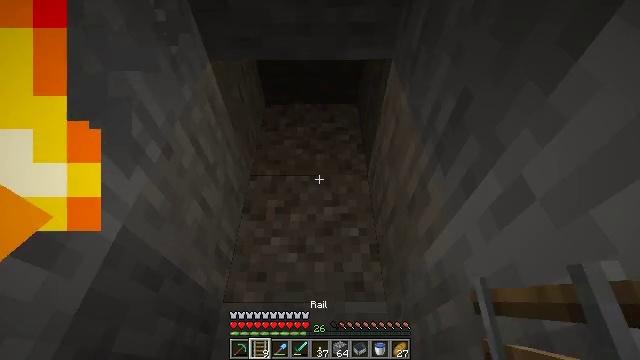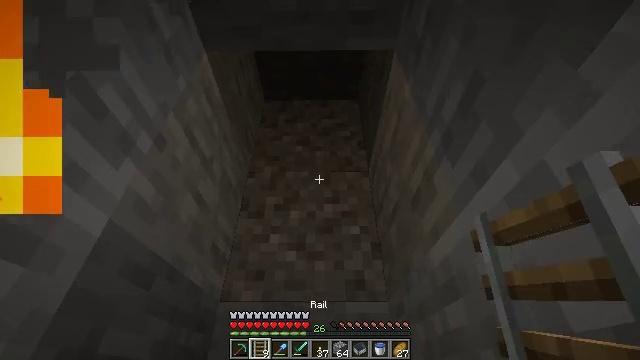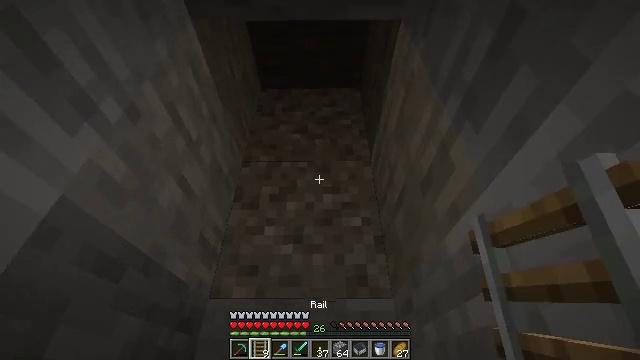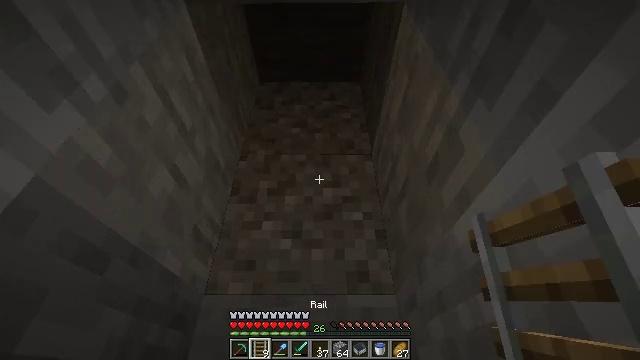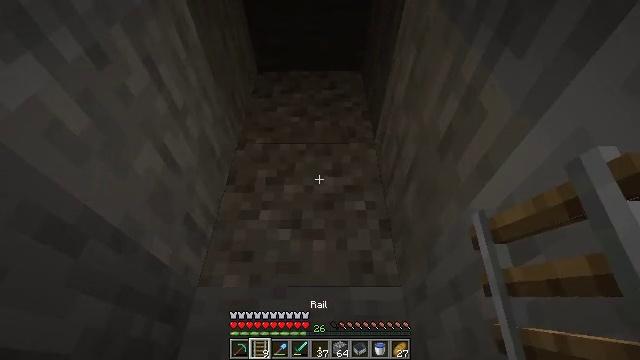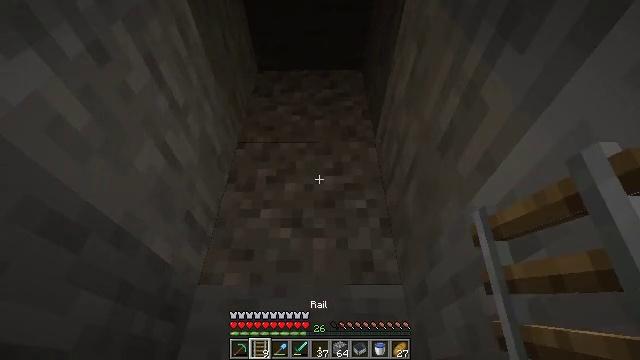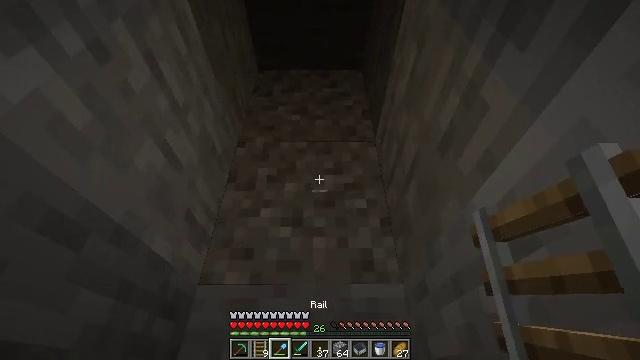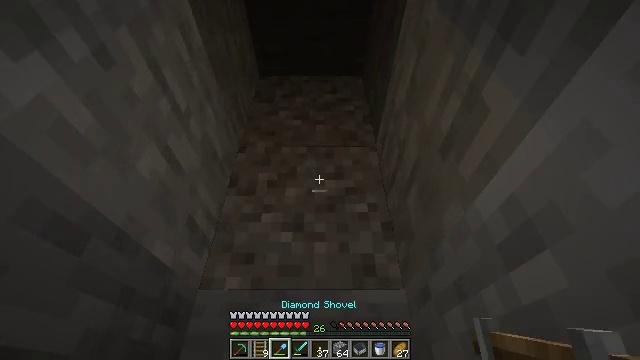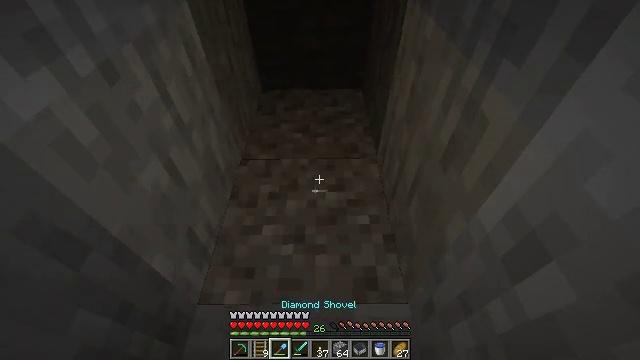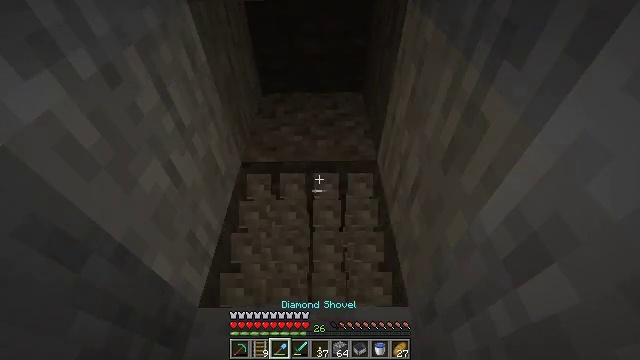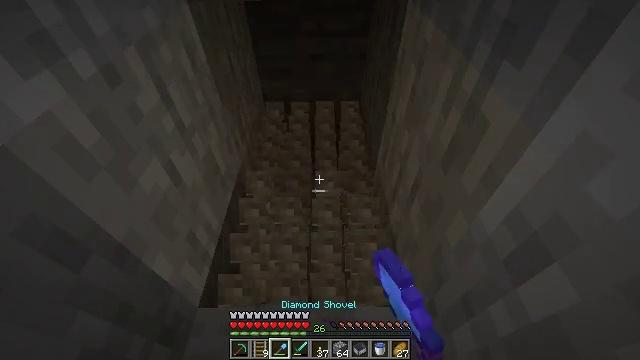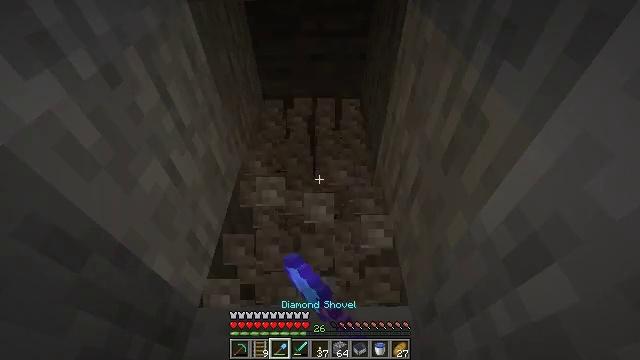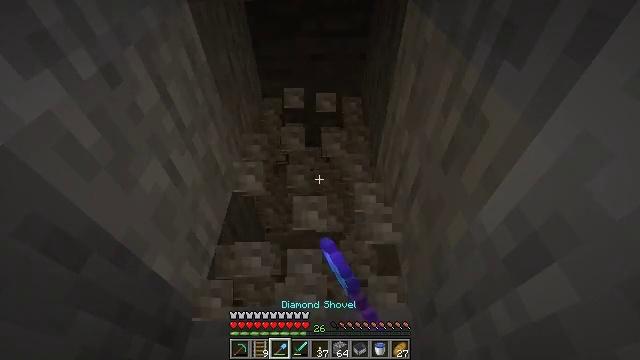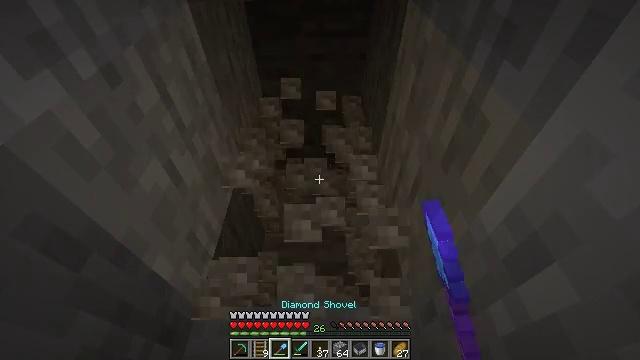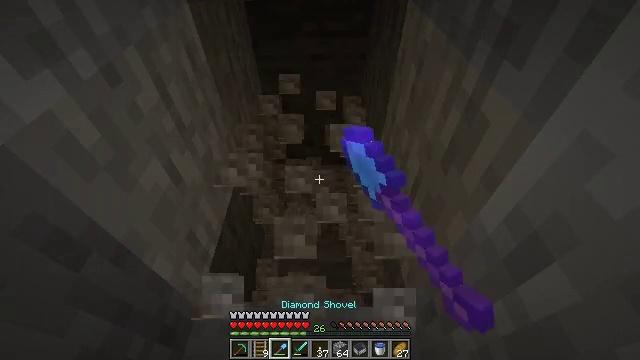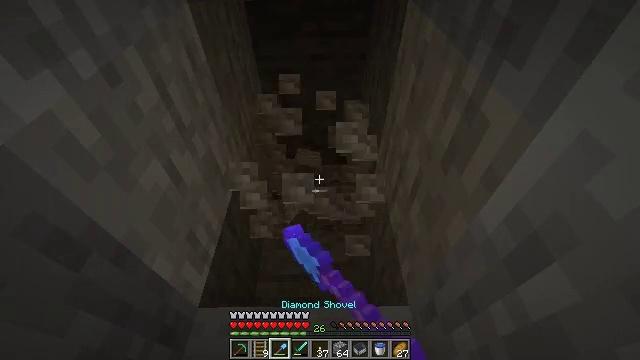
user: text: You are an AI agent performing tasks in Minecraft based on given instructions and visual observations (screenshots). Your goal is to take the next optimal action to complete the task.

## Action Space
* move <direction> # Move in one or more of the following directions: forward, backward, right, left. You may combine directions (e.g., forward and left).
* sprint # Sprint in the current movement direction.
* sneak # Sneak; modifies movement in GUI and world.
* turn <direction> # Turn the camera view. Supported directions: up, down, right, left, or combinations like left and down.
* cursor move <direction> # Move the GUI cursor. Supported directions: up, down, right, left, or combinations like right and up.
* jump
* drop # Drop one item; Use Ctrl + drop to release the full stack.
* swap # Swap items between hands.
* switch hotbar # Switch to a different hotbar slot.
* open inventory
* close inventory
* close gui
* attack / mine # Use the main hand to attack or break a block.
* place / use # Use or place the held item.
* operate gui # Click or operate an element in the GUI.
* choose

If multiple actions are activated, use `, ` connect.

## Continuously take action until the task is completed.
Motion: motion action
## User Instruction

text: Gather gravel by digging.
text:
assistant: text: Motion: move forward
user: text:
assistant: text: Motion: move forward
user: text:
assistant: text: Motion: move forward
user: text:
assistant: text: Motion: move forward
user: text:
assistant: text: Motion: move forward
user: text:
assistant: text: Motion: move forward, switch to hotbar 3
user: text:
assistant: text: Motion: move forward, turn up, switch to hotbar 3
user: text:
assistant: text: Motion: turn up, switch to hotbar 3
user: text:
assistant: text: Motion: attack / mine, switch to hotbar 3
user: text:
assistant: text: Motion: attack / mine
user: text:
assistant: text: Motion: attack / mine
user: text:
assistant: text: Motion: attack / mine
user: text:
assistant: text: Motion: attack / mine
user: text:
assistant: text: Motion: attack / mine
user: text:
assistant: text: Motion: attack / mine
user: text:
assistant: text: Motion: attack / mine
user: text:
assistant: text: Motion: attack / mine
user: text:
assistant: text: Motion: attack / mine
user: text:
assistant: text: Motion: attack / mine
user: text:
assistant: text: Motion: attack / mine
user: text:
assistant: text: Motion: attack / mine
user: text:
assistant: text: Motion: attack / mine
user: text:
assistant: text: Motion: move forward, attack / mine
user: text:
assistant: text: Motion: move forward, attack / mine, jump
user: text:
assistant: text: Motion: move forward, jump
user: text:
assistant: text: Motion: move forward, turn down, jump
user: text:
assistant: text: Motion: move forward, turn down, jump
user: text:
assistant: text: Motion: move forward, jump
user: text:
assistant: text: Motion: move forward
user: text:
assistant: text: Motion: move forward